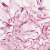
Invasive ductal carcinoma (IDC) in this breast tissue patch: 0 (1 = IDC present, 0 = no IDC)